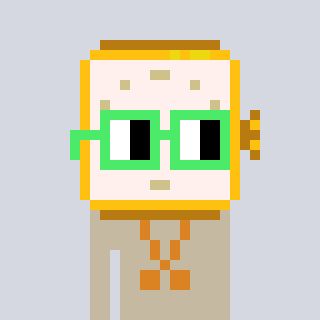
a pixel art character with square light green glasses, a watch-shaped head and a bege-colored body on a cool background